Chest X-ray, PA view. Patient: 29 years old, sex F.
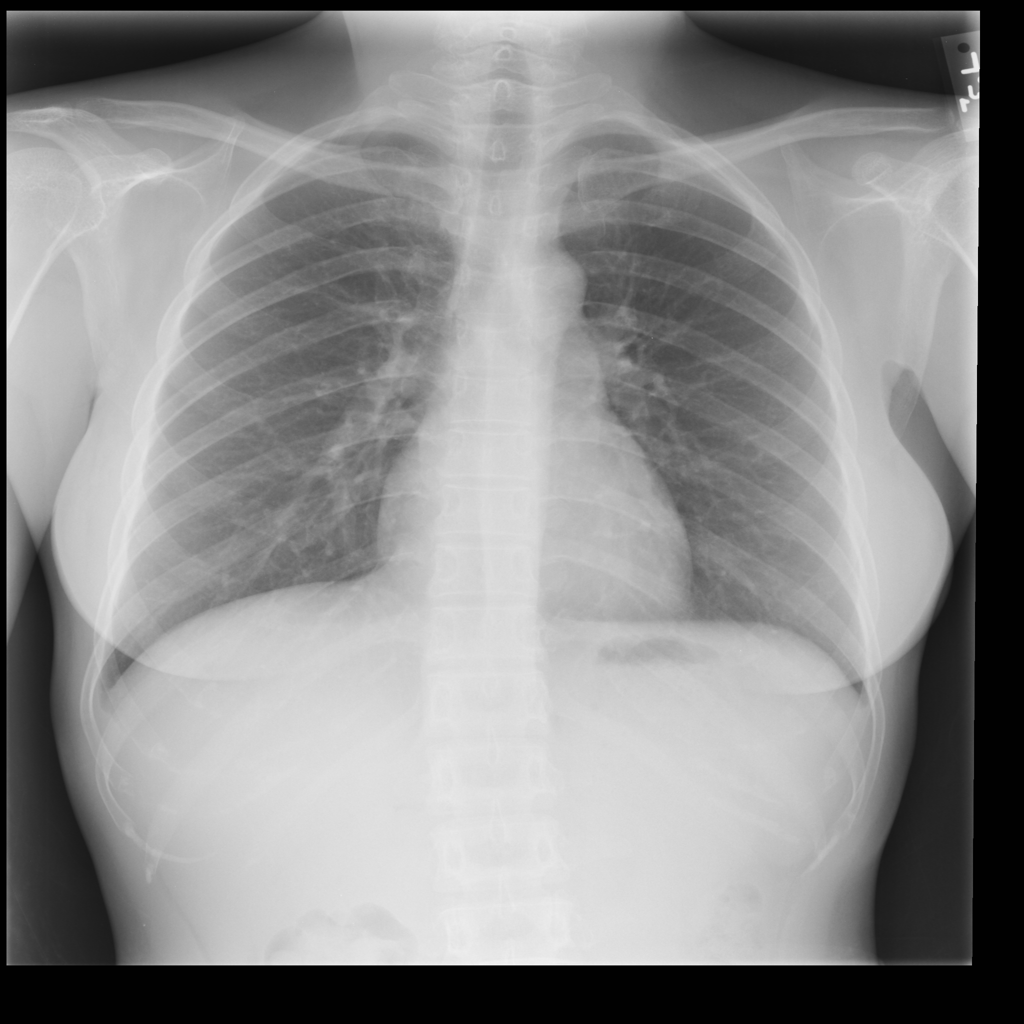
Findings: No Finding